Field crop: maize
Growth stage: 2
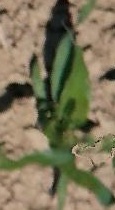
Species: maize